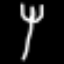
Label: fork